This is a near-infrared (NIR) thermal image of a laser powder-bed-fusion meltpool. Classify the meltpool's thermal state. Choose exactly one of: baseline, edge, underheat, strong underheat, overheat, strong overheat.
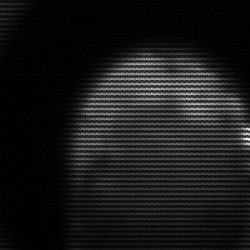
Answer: edge